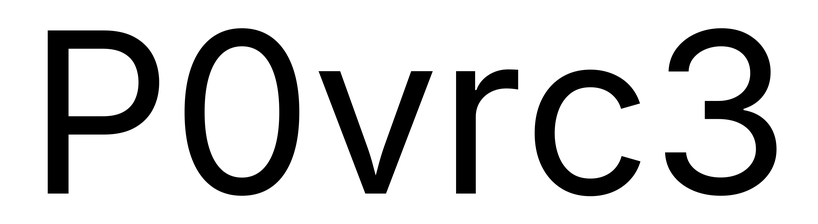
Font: Inter_Regular